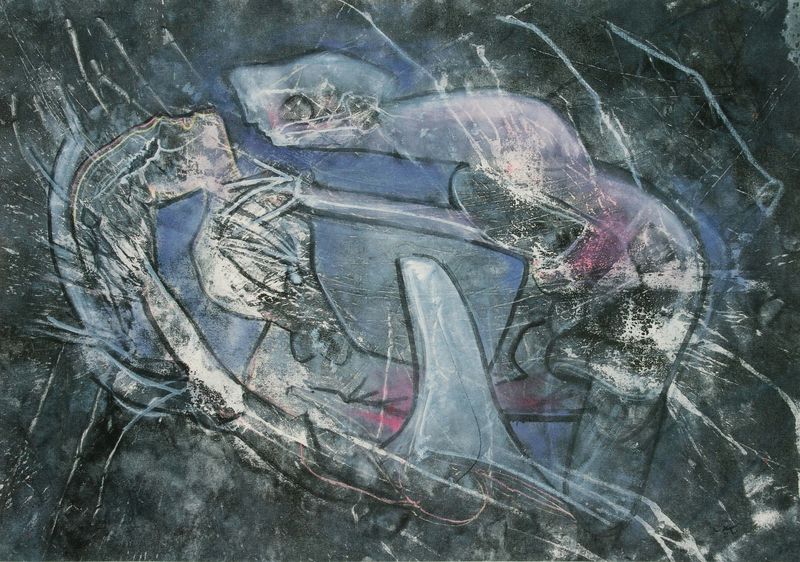
Titel: D'âme et d'Eve, Von Seele und Eva
Künstler: Roberto Matta
Standort: Genf
Institution: Privatsammlung
Schlagwörter: baum, blau, dunkel, hand, kopf, mann, wasser, weiß, bäume, menschen, finger, frau, grau, schwarz, rot, flächig, gesicht, mensch, erde, natur, haare, kind, paar, rosa, hellblau, schnell, kuss, moderne, abstrakt, farben, flächen, modern, farbe, formen, lila, violett, linien, figuren, wild, streifen, tiefe, fallen, striche, abstraktion, abstrahiert, pink, griff, linear, gebilde, greifen, konturen, dynamik, wurzeln, dynamisch, eintönig, zeichnerisch, spritzer, welt, klecks, amorph, berührung, umrisslinien, kandinsky, klaue, schwimmer, durchscheinend, wilde, menschheit, gliedmaßen, farbkleckse, wildheit, figürlich anmutend, farbliche harmonie, haifschflosse